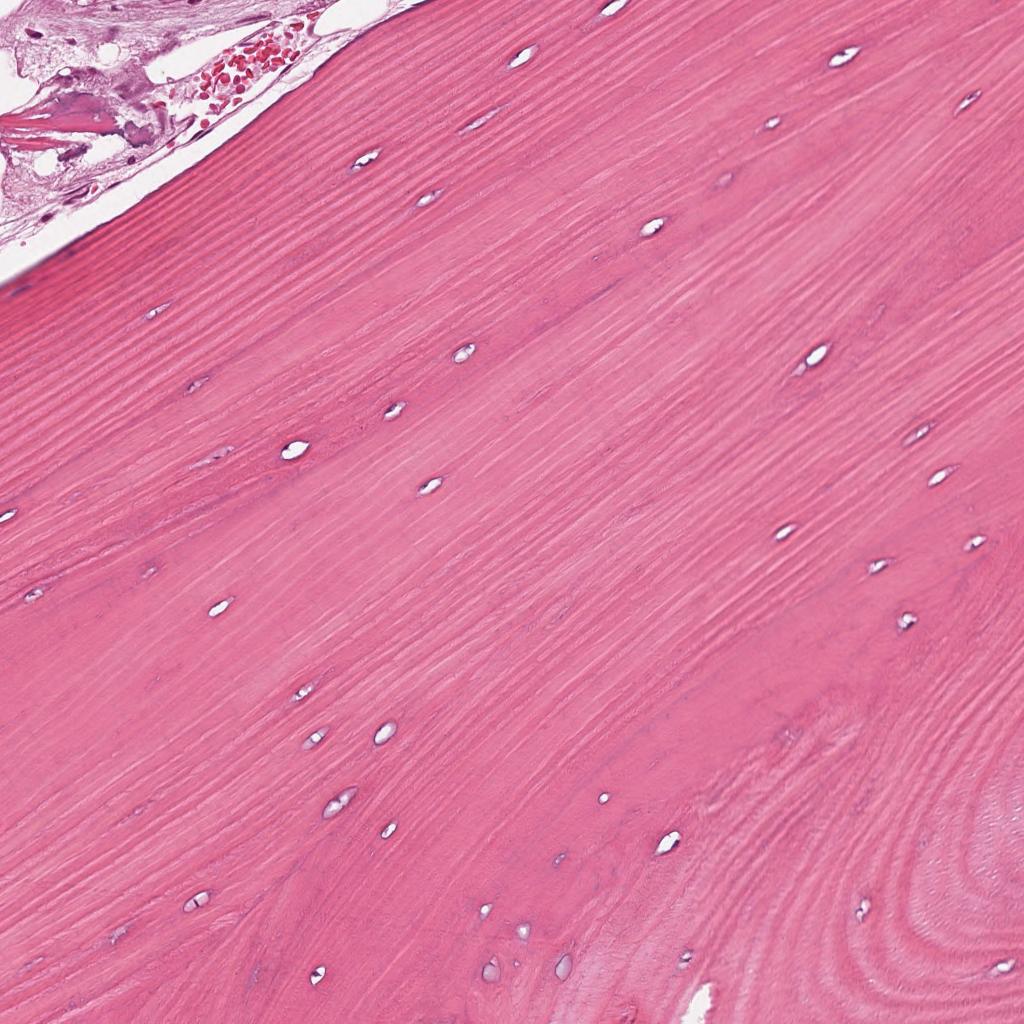
Label: Non-Tumor